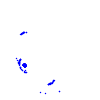
Particle: electron